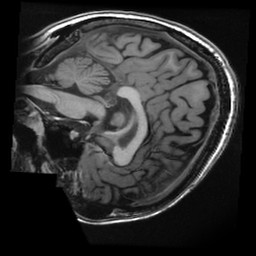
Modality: T1w
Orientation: sagittal
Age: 29
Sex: female
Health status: healthy
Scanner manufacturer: ge
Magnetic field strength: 3 T
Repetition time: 0.00826 s
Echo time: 0.003108 s